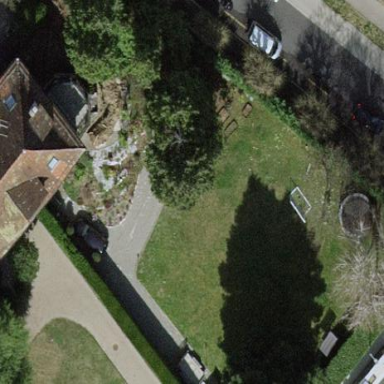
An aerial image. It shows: Garden surrounded by fence.